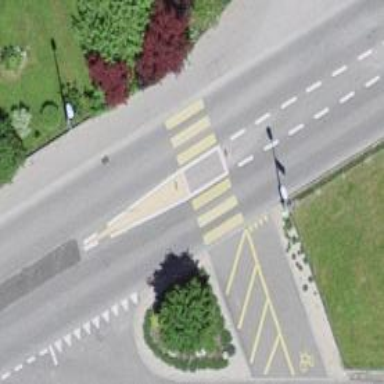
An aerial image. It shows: Marked road crossing.